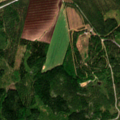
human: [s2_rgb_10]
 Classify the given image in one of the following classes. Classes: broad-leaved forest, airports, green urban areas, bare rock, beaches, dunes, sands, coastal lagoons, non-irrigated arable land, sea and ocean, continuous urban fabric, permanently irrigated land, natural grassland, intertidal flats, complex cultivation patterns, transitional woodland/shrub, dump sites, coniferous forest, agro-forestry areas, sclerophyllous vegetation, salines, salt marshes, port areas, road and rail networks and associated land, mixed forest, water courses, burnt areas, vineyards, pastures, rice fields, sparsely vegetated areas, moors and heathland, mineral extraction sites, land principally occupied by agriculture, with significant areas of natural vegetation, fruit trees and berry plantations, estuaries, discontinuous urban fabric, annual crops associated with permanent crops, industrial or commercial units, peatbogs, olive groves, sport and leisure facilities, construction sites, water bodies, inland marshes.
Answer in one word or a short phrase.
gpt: non-irrigated arable land, coniferous forest, mixed forest